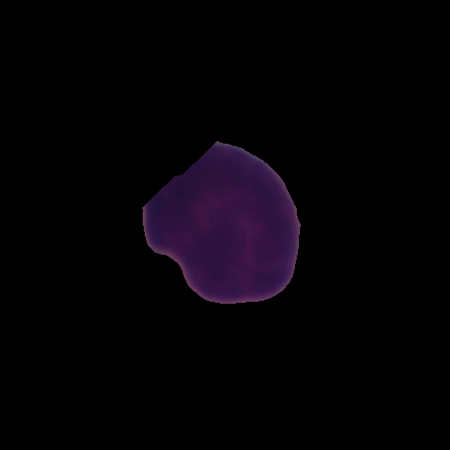
Label: healthy